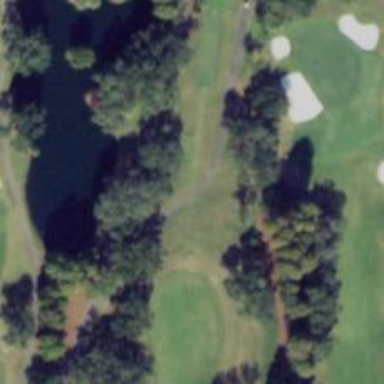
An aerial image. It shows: Golf cartpath that is also road path.